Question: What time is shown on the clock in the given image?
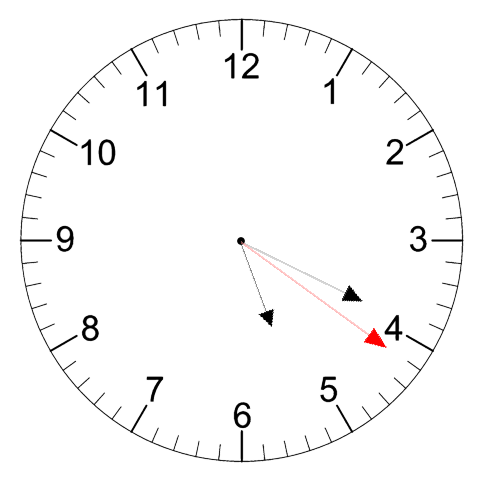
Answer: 05:19:21